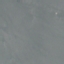
Land use / land cover class: SeaLake